Interaction volume radius: 5 \u00c5
Interaction volume height: 35 \u00c5
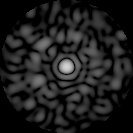
Disorder parameter: 0.8331